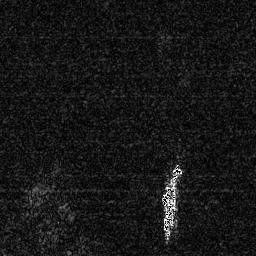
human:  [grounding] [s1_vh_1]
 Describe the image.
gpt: In the satellite image, there is  <ref>1 large ship </ref> <box>[[61, 62, 71, 92, 0]]</box> located at bottom.